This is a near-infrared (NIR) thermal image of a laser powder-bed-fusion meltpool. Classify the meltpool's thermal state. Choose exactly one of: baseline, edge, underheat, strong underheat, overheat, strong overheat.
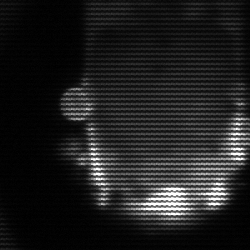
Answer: baseline